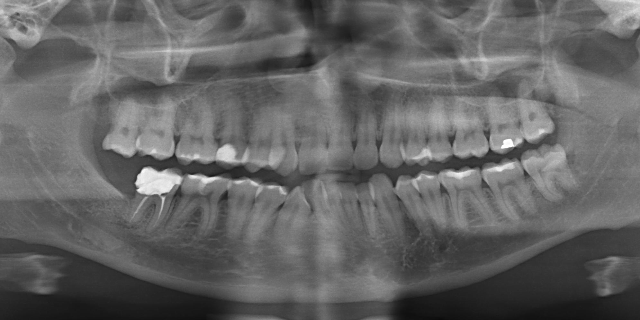
adult